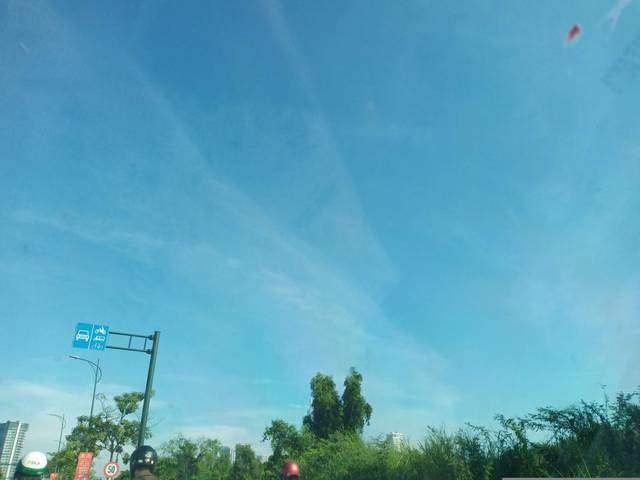
Region: Vietnam
Coordinates: 10.772, 106.717